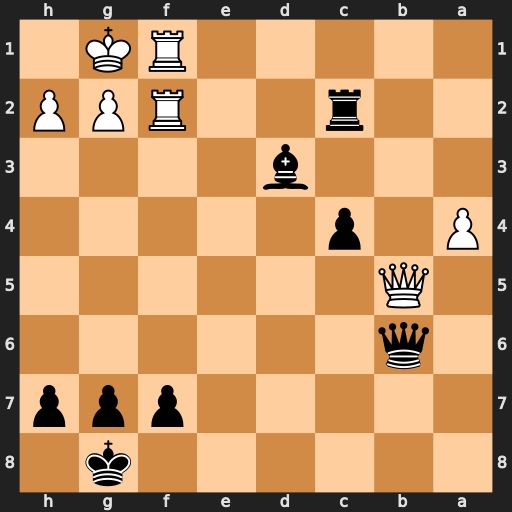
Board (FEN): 6k1/5ppp/1q6/1Q6/P1p5/3b4/2r2RPP/5RK1
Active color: b
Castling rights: -
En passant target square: -
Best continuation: Qxf2+ Rxf2 Rc1+ Rf1 Rxf1#